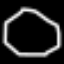
Label: octagon